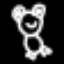
Label: frog